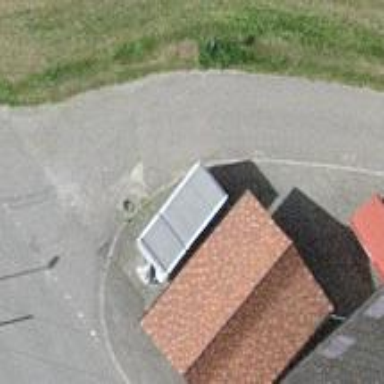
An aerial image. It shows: Garage.